Interaction volume radius: 5 \u00c5
Interaction volume height: 15 \u00c5
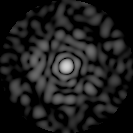
Disorder parameter: 0.8202